Interaction volume radius: 10 \u00c5
Interaction volume height: 10 \u00c5
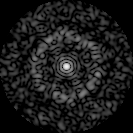
Disorder parameter: 0.8359